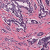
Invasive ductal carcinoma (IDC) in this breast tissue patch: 1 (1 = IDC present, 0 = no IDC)